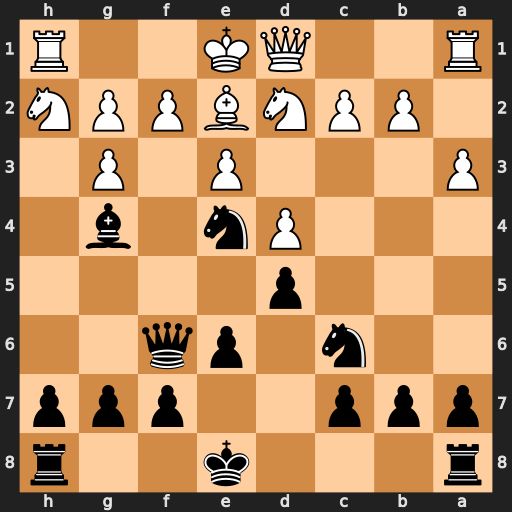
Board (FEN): r3k2r/ppp2ppp/2n1pq2/3p4/3Pn1b1/P3P1P1/1PPNBPPN/R2QK2R
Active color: b
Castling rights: KQkq
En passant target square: -
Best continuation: Qxf2#